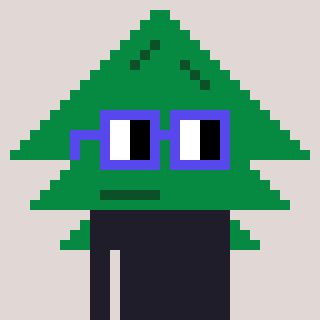
a pixel art character with square blue glasses, a fir-shaped head and a darkbrown-colored body on a warm background